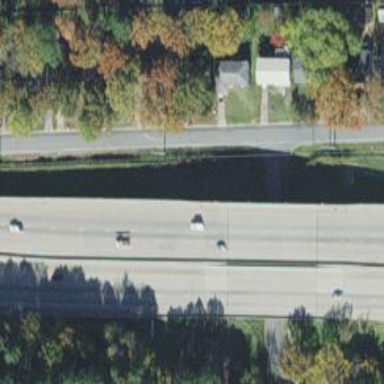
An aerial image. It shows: Beam-structured bridge on motorway.